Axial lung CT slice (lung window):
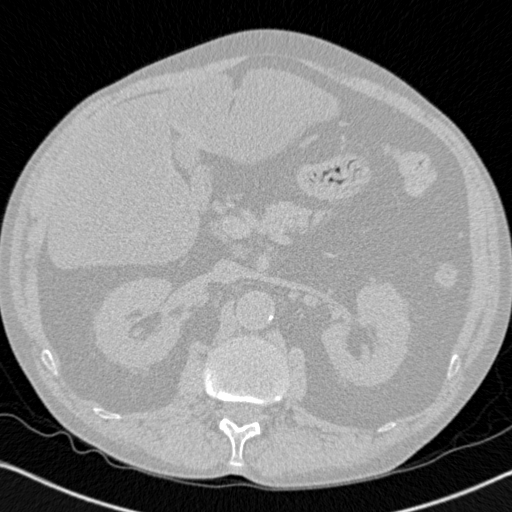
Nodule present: no